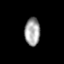
Tissue: prostate
Cell type: Epithelial cells
Senescence score: 0.2952
Nuclear area (px): 423
Mean DAPI intensity: 162.657